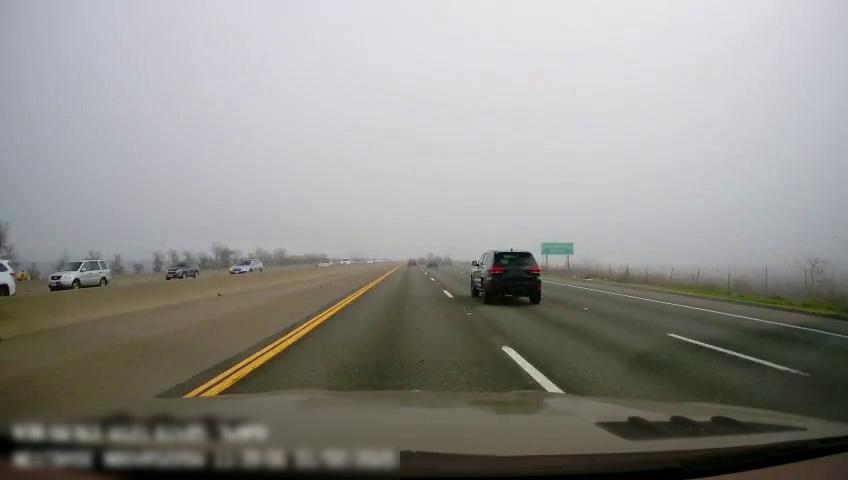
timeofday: Day
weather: Cloudy
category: Drivable Space
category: Vehicles | SUV
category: Vehicles | SUV
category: Vehicles | Car
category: Vehicles | SUV
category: Vehicles | Car
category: Vehicles | SUV
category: Vehicles | Car
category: Vehicles | Car
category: Vehicles | SUV
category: Lanes | Current Lane
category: Lanes | Current Lane
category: Lanes | Alternate Lane
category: Lanes | Alternate Lane
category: Lanes | Alternate Lane
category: Traffic | Signs